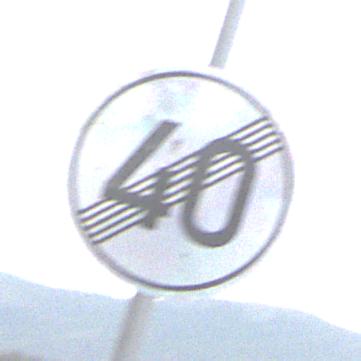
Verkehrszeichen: EndeGeschwindigkeit40
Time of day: Midday
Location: Outdoor (Nature)
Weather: PartlyCloudy
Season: NotSpecified
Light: Natural